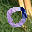
Label: 0